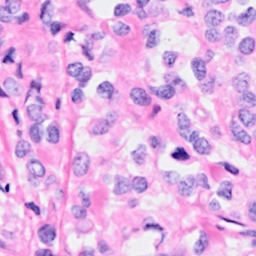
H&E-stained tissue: Breast